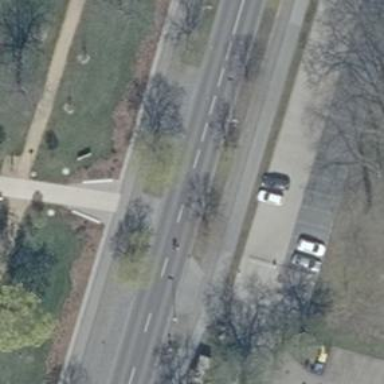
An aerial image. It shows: Tertiary road with asphalt surface. It has sidewalks on both sides and cycle tracks on both sides as well.